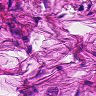
Metastatic tissue present: no